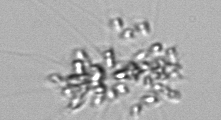
Label: Chaetoceros_didymus_TAG_external_flagellate